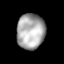
Tissue: lung
Cell type: Epithelial cells
Senescence score: 0.1827
Nuclear area (px): 968
Mean DAPI intensity: 169.689